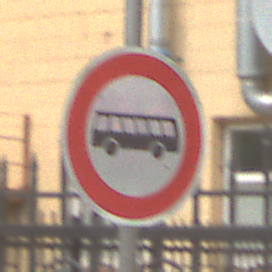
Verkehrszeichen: VerbotKraftomnibusse
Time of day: MorningAfternoon
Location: Outdoor (Urban)
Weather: Overcast
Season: NotSpecified
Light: Natural